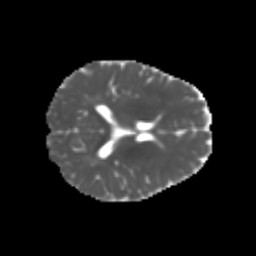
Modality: MD
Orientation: axial
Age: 6
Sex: male
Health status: healthy